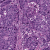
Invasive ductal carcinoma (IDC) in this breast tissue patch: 1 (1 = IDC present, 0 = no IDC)